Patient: sex M, age 46
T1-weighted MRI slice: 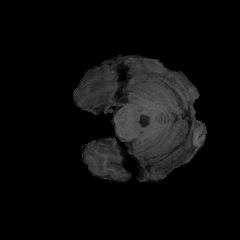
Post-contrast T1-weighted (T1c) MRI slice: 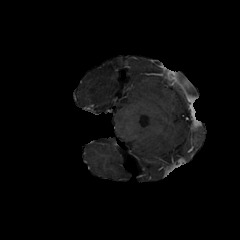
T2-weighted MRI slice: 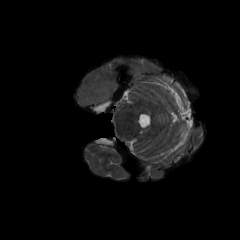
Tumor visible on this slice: yes
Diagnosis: Glioblastoma, IDH-wildtype
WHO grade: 4